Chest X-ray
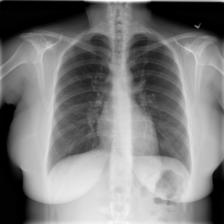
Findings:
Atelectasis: negative
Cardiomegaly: negative
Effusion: negative
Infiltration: negative
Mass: negative
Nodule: negative
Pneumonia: negative
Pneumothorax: negative
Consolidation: negative
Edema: negative
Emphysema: negative
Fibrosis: negative
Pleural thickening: negative
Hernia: negative